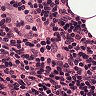
Metastatic tissue present: no